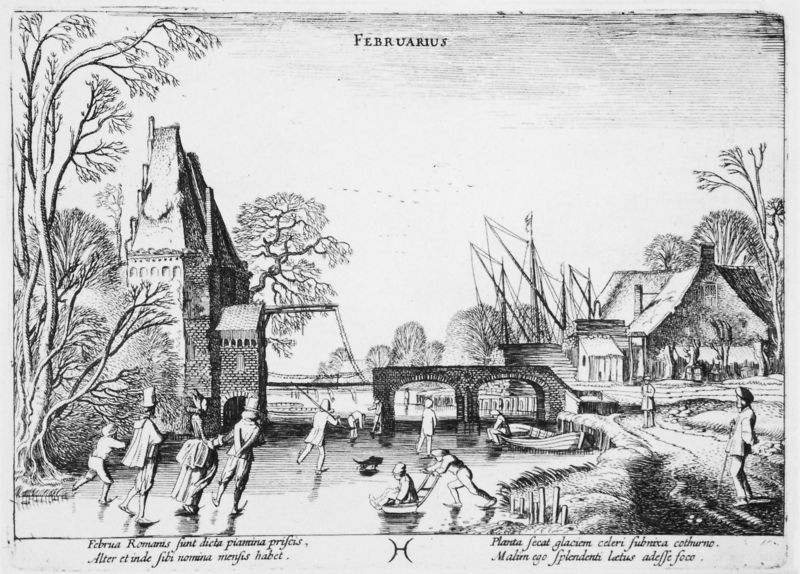
Titel: Die zwölf Monate III
Künstler: Jan van de Velde
Schlagwörter: baum, himmel, bäume, fluss, menschen, ufer, frau, hut, hüte, männer, zeichnung, eis, haus, hund, weg, zylinder, feld, häuser, vögel, brücke, land, blatt, boot, kahn, kinder, holzschnitt, schiff, schiffe, mast, segelschiff, dorf, mauer, grafik, hof, winter, masten, freude, burg, kran, druck, stich, text, angel, wimpel, schlitten, schlittschuhlaufen, maste, monat, schieben, fische, spass, zugefroren, schiffsmast, zugbrücke, schleuse, kalender, flandern, schlittschuh, schlittschuhe, schlittschuhläufer, kalenderblatt, februar, monatsblatt, zugefrohren, frebruar, bakcsteine